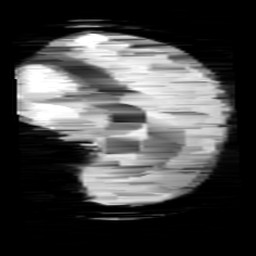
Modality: minIP
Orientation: sagittal
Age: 11
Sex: female
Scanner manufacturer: siemens
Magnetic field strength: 3 T
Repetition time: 0.027 s
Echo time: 0.02 s